Question: In my app, which is a WF project, I have a combobox with directories:

If a directory is too large the user can't see the entire directory name.
Now, in most applications I see that if a item of a combobox or textbox exceeds the visible limit then a kind of a little tooltip/ballontip is shown exactly at the item/mouse position displaying/expanding the full string (the full directory name I mean)
My question is how I can do the same, I don't know how to do this using the default tooltips.
> UPDATE:
I've got this usercontrol, but it turns really slow when opening the dropdownlist and when while overhoving the combobox items, the "navigation" between the items are really slow and like I've said also is slow to open the dropdown list after do a click to expand the list.
I want to improve the speed like the default combobox:
PS: I don't know anything about C#
'''
using System;
using System.Drawing;
using System.Windows.Forms;
using System.Runtime.InteropServices;
public class ComboBoxTooltip : ComboBox
{
private DropdownWindow mDropdown;
public delegate void DropdownItemSelectedEventHandler(object sender, DropdownItemSelectedEventArgs e);
public event DropdownItemSelectedEventHandler DropdownItemSelected;
protected override void OnDropDown(EventArgs e)
{
// Install wrapper
base.OnDropDown(e);
// Retrieve handle to dropdown list
COMBOBOXINFO info = new COMBOBOXINFO();
info.cbSize = Marshal.SizeOf(info);
SendMessageCb(this.Handle, 0x164, IntPtr.Zero, out info);
mDropdown = new DropdownWindow(this);
mDropdown.AssignHandle(info.hwndList);
}
protected override void OnDropDownClosed(EventArgs e)
{
// Remove wrapper
mDropdown.ReleaseHandle();
mDropdown = null;
base.OnDropDownClosed(e);
OnSelect(-1, Rectangle.Empty, true);
}
internal void OnSelect(int item, Rectangle pos, bool scroll)
{
if (this.DropdownItemSelected != null)
{
pos = this.RectangleToClient(pos);
DropdownItemSelected(this, new DropdownItemSelectedEventArgs(item, pos, scroll));
}
}
// Event handler arguments
public class DropdownItemSelectedEventArgs : EventArgs
{
private int mItem;
private Rectangle mPos;
private bool mScroll;
public DropdownItemSelectedEventArgs(int item, Rectangle pos, bool scroll) { mItem = item; mPos = pos; mScroll = scroll; }
public int SelectedItem { get { return mItem; } }
public Rectangle Bounds { get { return mPos; } }
public bool Scrolled { get { return mScroll; } }
}
// Wrapper for combobox dropdown list
private class DropdownWindow : NativeWindow
{
private ComboBoxTooltip mParent;
private int mItem;
public DropdownWindow(ComboBoxTooltip parent)
{
mParent = parent;
mItem = -1;
}
protected override void WndProc(ref Message m)
{
// All we're getting here is WM_MOUSEMOVE, ask list for current selection for LB_GETCURSEL
Console.WriteLine(m.ToString());
base.WndProc(ref m);
if (m.Msg == 0x200)
{
int item = (int)SendMessage(this.Handle, 0x188, IntPtr.Zero, IntPtr.Zero);
if (item != mItem)
{
mItem = item;
OnSelect(false);
}
}
if (m.Msg == 0x115)
{
// List scrolled, item position would change
OnSelect(true);
}
}
private void OnSelect(bool scroll)
{
RECT rc = new RECT();
SendMessageRc(this.Handle, 0x198, (IntPtr)mItem, out rc);
MapWindowPoints(this.Handle, IntPtr.Zero, ref rc, 2);
mParent.OnSelect(mItem, Rectangle.FromLTRB(rc.Left, rc.Top, rc.Right, rc.Bottom), scroll);
}
}
// P/Invoke declarations
private struct COMBOBOXINFO
{
public Int32 cbSize;
public RECT rcItem;
public RECT rcButton;
public int buttonState;
public IntPtr hwndCombo;
public IntPtr hwndEdit;
public IntPtr hwndList;
}
[StructLayout(LayoutKind.Sequential)]
private struct RECT
{
public int Left;
public int Top;
public int Right;
public int Bottom;
}
[DllImport("user32.dll", EntryPoint = "SendMessageW", CharSet = CharSet.Unicode)]
private static extern IntPtr SendMessageCb(IntPtr hWnd, int msg, IntPtr wp, out COMBOBOXINFO lp);
[DllImport("user32.dll", EntryPoint = "SendMessageW", CharSet = CharSet.Unicode)]
private static extern IntPtr SendMessageRc(IntPtr hWnd, int msg, IntPtr wp, out RECT lp);
[DllImport("user32.dll")]
private static extern IntPtr SendMessage(IntPtr hWnd, int msg, IntPtr wp, IntPtr lp);
[DllImport("user32.dll")]
private static extern int MapWindowPoints(IntPtr hWndFrom, IntPtr hWndTo, [In, Out] ref RECT rc, int points);
}
'''
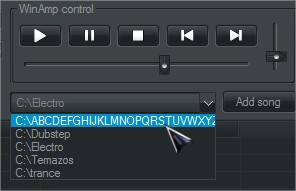
Answer: Well yo can try this:
'''
Dim LastSelectedItem As Int32 = -1
Private Sub ComboBoxTooltip_DropdownItemSelected(sender As Object, e As ComboBoxTooltip.DropdownItemSelectedEventArgs) _
Handles ComboBoxTooltip1.DropdownItemSelected
Dim SelectedItem As Int32 = e.SelectedItem
If SelectedItem <> LastSelectedItem Then
ToolTip1.Hide(sender)
LastSelectedItem = -1
End If
If SelectedItem < 0 OrElse e.Scrolled Then
ToolTip1.Hide(sender)
LastSelectedItem = -1
Else
If sender.Items(e.SelectedItem).Length > CInt(sender.CreateGraphics.MeasureString(0, sender.Font).Width) + 8 Then
LastSelectedItem = SelectedItem
ToolTip1.Show(sender.Items(SelectedItem).ToString(), sender, e.Bounds.Location)
End If
End If
End Sub
'''
And the user control codes:
'''
using System;
using System.Drawing;
using System.Windows.Forms;
using System.Runtime.InteropServices;
public class ComboBoxTooltip : ComboBox
{
private DropdownWindow mDropdown;
public delegate void DropdownItemSelectedEventHandler(object sender, DropdownItemSelectedEventArgs e);
public event DropdownItemSelectedEventHandler DropdownItemSelected;
protected override void OnDropDown(EventArgs e)
{
// Install wrapper
base.OnDropDown(e);
// Retrieve handle to dropdown list
COMBOBOXINFO info = new COMBOBOXINFO();
info.cbSize = Marshal.SizeOf(info);
SendMessageCb(this.Handle, 0x164, IntPtr.Zero, out info);
mDropdown = new DropdownWindow(this);
mDropdown.AssignHandle(info.hwndList);
}
protected override void OnDropDownClosed(EventArgs e)
{
// Remove wrapper
mDropdown.ReleaseHandle();
mDropdown = null;
base.OnDropDownClosed(e);
OnSelect(-1, Rectangle.Empty, true);
}
internal void OnSelect(int item, Rectangle pos, bool scroll)
{
if (this.DropdownItemSelected != null)
{
pos = this.RectangleToClient(pos);
DropdownItemSelected(this, new DropdownItemSelectedEventArgs(item, pos, scroll));
}
}
// Event handler arguments
public class DropdownItemSelectedEventArgs : EventArgs
{
private int mItem;
private Rectangle mPos;
private bool mScroll;
public DropdownItemSelectedEventArgs(int item, Rectangle pos, bool scroll) { mItem = item; mPos = pos; mScroll = scroll; }
public int SelectedItem { get { return mItem; } }
public Rectangle Bounds { get { return mPos; } }
public bool Scrolled { get { return mScroll; } }
}
// Wrapper for combobox dropdown list
private class DropdownWindow : NativeWindow
{
private ComboBoxTooltip mParent;
private int mItem;
public DropdownWindow(ComboBoxTooltip parent)
{
mParent = parent;
mItem = -1;
}
protected override void WndProc(ref Message m)
{
// All we're getting here is WM_MOUSEMOVE, ask list for current selection for LB_GETCURSEL
Console.WriteLine(m.ToString());
base.WndProc(ref m);
if (m.Msg == 0x200)
{
int item = (int)SendMessage(this.Handle, 0x188, IntPtr.Zero, IntPtr.Zero);
if (item != mItem)
{
mItem = item;
OnSelect(false);
}
}
if (m.Msg == 0x115)
{
// List scrolled, item position would change
OnSelect(true);
}
}
private void OnSelect(bool scroll)
{
RECT rc = new RECT();
SendMessageRc(this.Handle, 0x198, (IntPtr)mItem, out rc);
MapWindowPoints(this.Handle, IntPtr.Zero, ref rc, 2);
mParent.OnSelect(mItem, Rectangle.FromLTRB(rc.Left, rc.Top, rc.Right, rc.Bottom), scroll);
}
}
// P/Invoke declarations
private struct COMBOBOXINFO
{
public Int32 cbSize;
public RECT rcItem;
public RECT rcButton;
public int buttonState;
public IntPtr hwndCombo;
public IntPtr hwndEdit;
public IntPtr hwndList;
}
[StructLayout(LayoutKind.Sequential)]
private struct RECT
{
public int Left;
public int Top;
public int Right;
public int Bottom;
}
[DllImport("user32.dll", EntryPoint = "SendMessageW", CharSet = CharSet.Unicode)]
private static extern IntPtr SendMessageCb(IntPtr hWnd, int msg, IntPtr wp, out COMBOBOXINFO lp);
[DllImport("user32.dll", EntryPoint = "SendMessageW", CharSet = CharSet.Unicode)]
private static extern IntPtr SendMessageRc(IntPtr hWnd, int msg, IntPtr wp, out RECT lp);
[DllImport("user32.dll")]
private static extern IntPtr SendMessage(IntPtr hWnd, int msg, IntPtr wp, IntPtr lp);
[DllImport("user32.dll")]
private static extern int MapWindowPoints(IntPtr hWndFrom, IntPtr hWndTo, [In, Out] ref RECT rc, int points);
}
'''